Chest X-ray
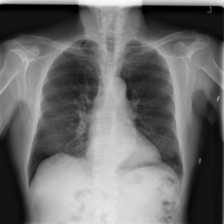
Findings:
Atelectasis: negative
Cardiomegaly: negative
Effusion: negative
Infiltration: negative
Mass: negative
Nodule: negative
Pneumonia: negative
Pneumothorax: negative
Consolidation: negative
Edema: negative
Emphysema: negative
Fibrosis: negative
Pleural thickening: negative
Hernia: negative